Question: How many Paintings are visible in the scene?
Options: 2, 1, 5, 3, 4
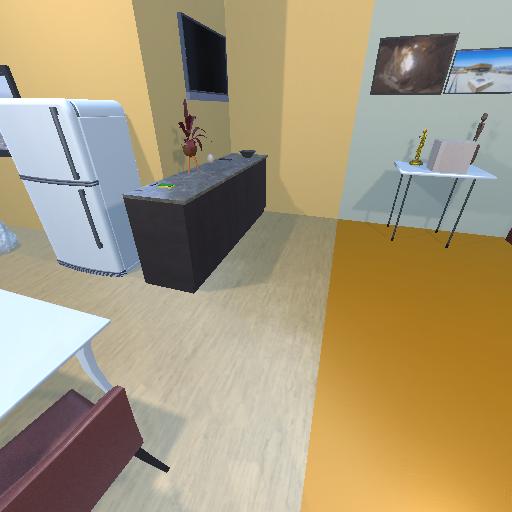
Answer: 2